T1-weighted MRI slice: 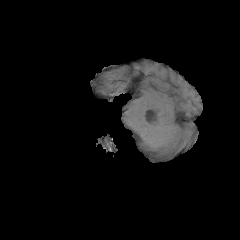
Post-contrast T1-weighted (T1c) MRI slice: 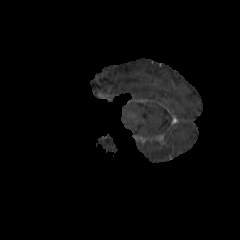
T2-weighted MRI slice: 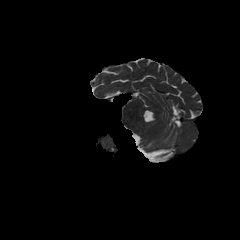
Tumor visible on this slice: no